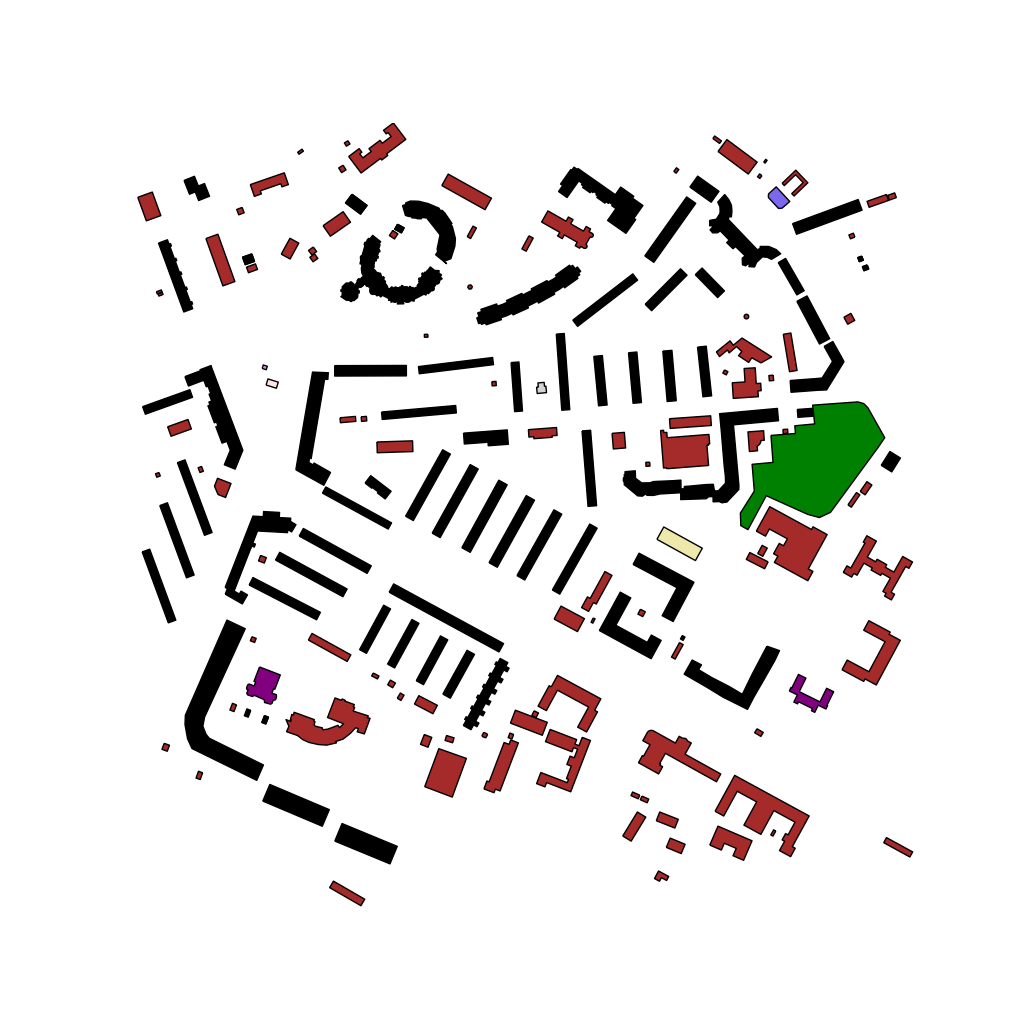
Tags: overhead vector_map, business, industrial, recreation, residential, special, historical, modern, soviet, high_rise, individual_rise, low_rise, medium_rise, density_2, Building, Cafe, Facility, Gas, Kinder, Museum, Park, Resto, Ythsport, 1.0 km²